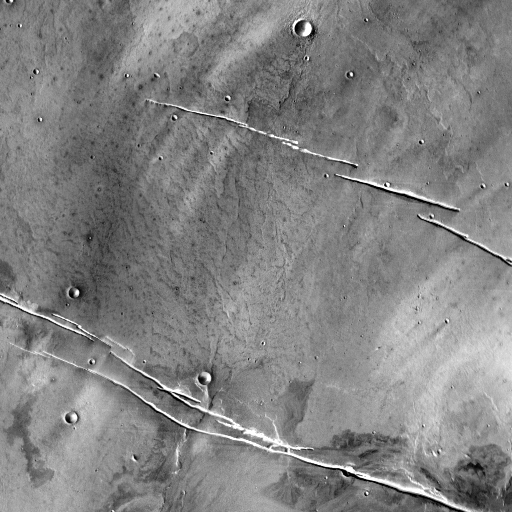
Crater classes present: Background, Other